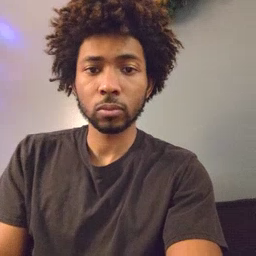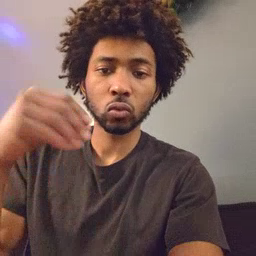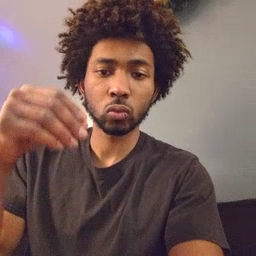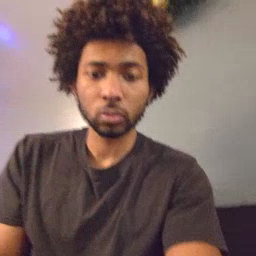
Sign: store